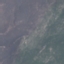
Land use / land cover: HerbaceousVegetation